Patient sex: F
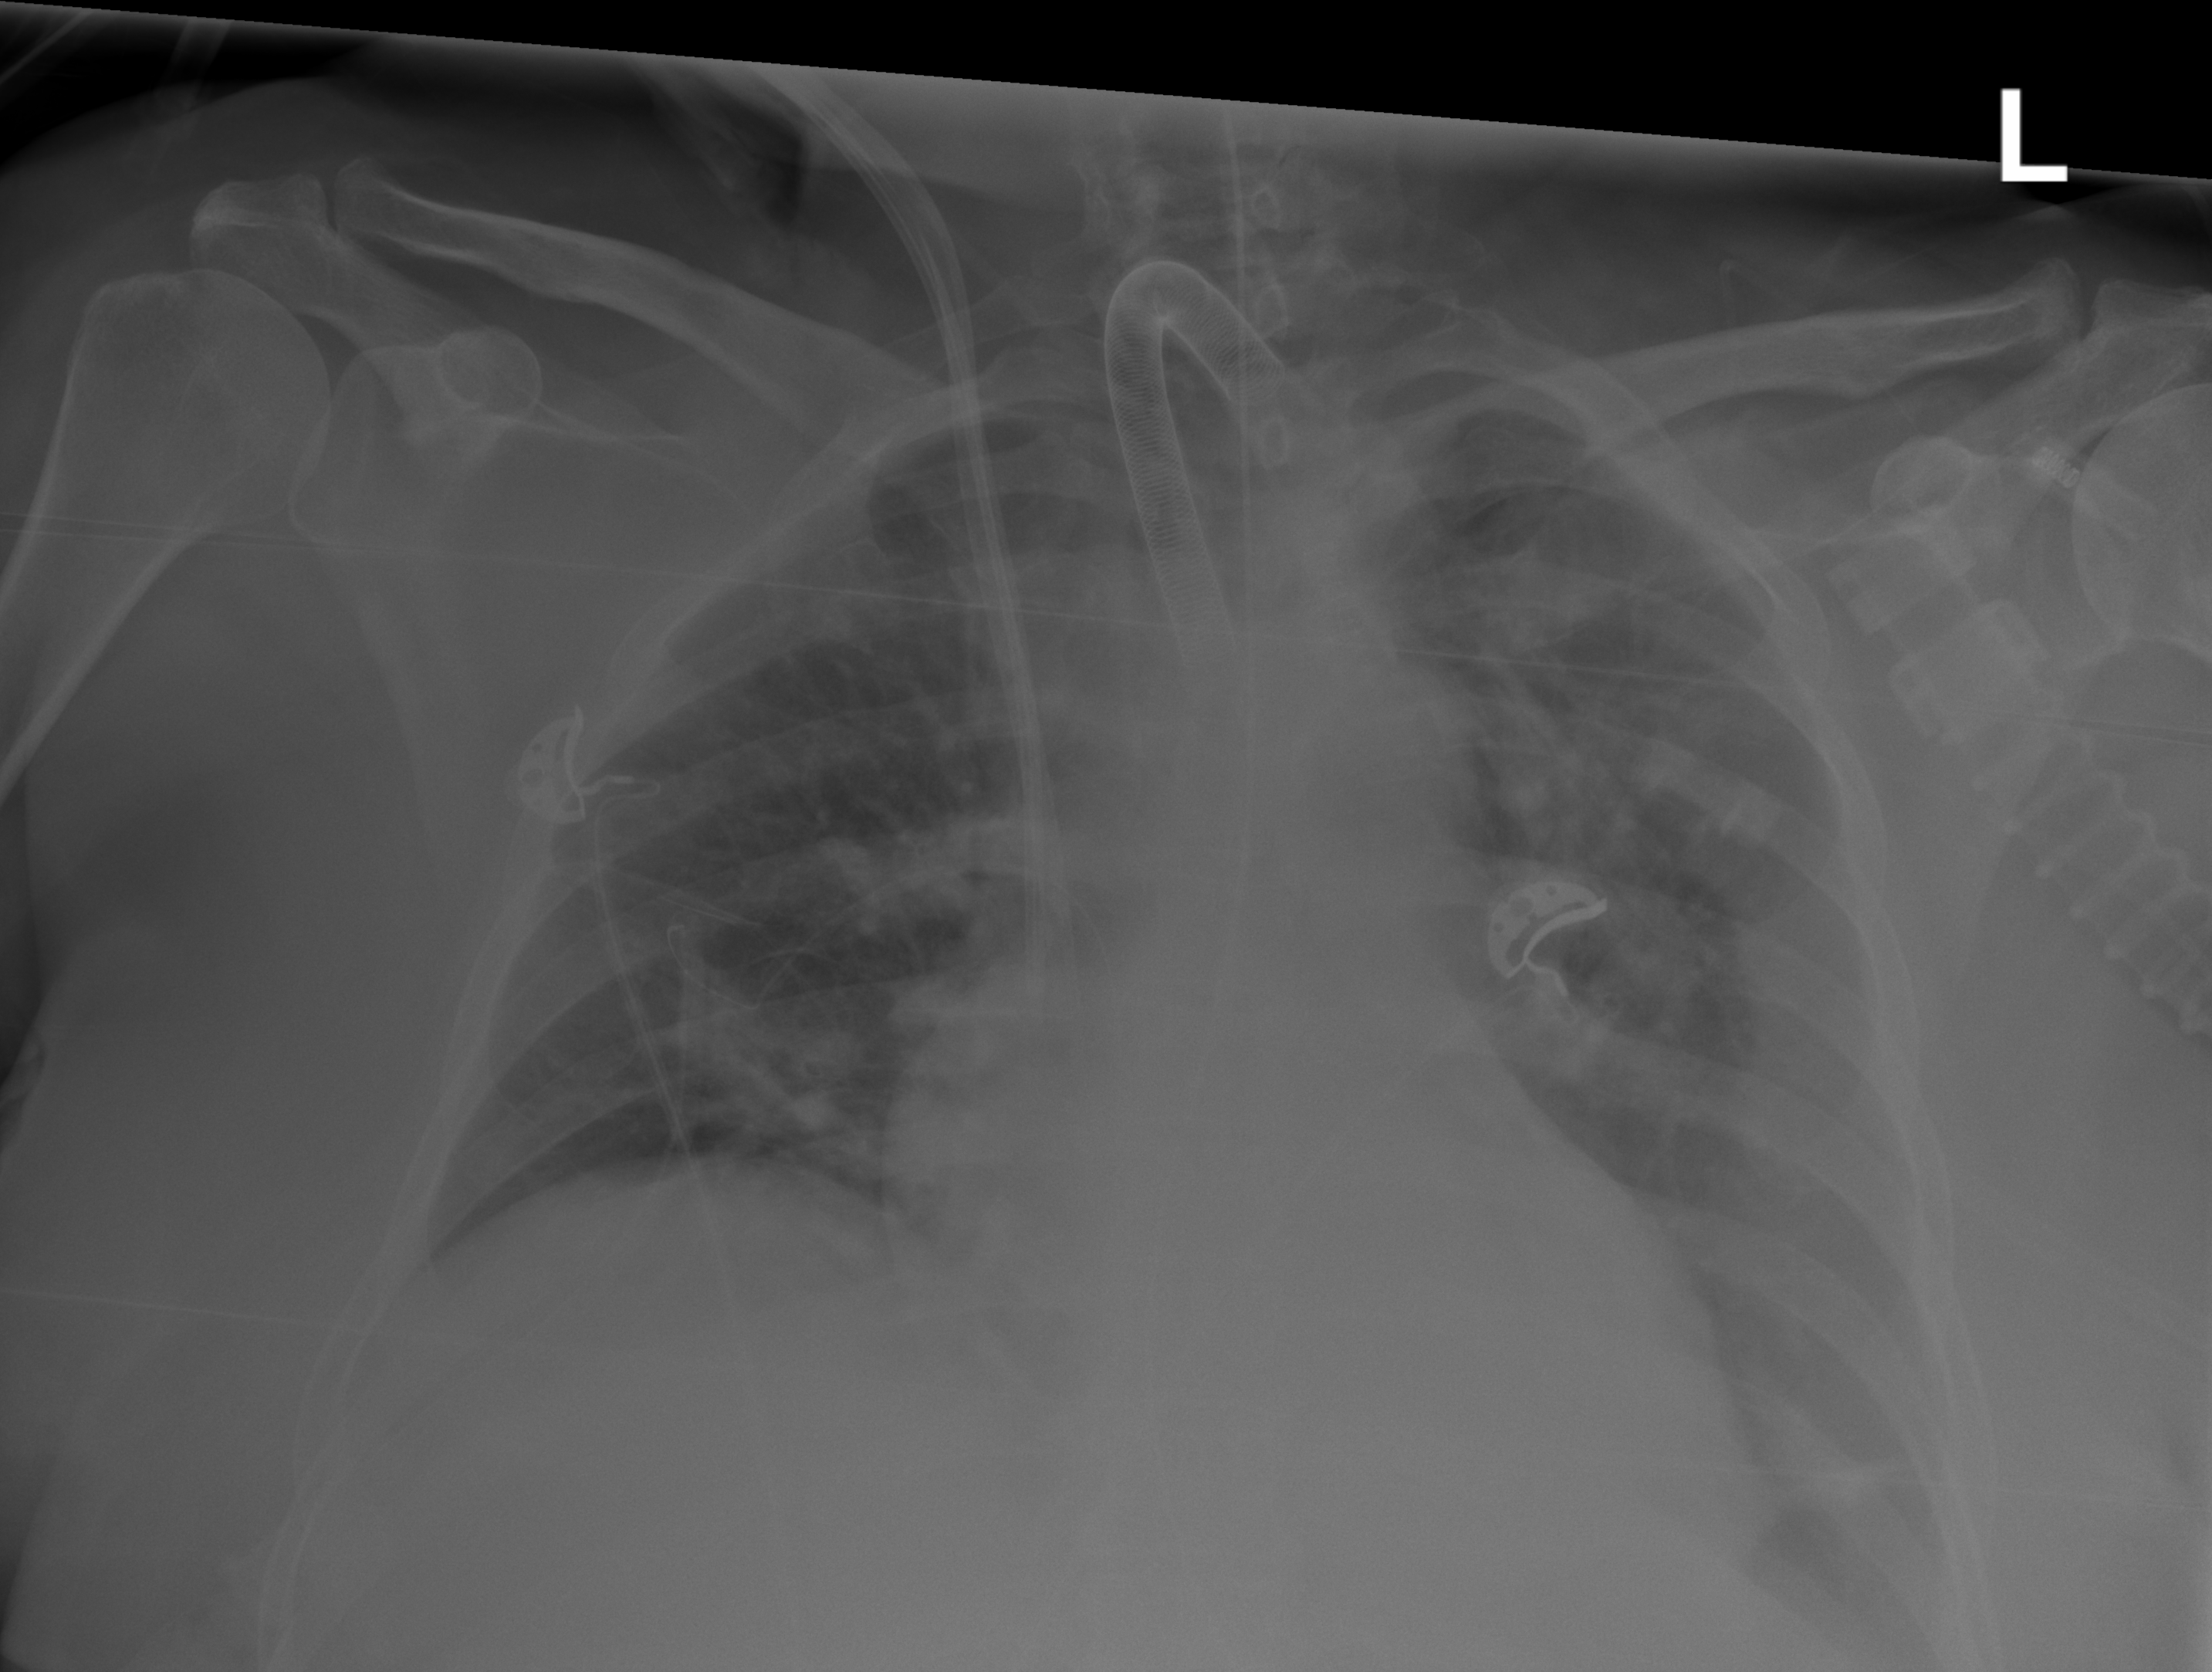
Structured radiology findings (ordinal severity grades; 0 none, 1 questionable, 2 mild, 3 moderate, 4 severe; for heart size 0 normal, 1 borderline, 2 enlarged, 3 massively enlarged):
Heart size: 2
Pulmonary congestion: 2
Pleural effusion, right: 0
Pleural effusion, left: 3
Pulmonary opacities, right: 2
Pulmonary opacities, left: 2
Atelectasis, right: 2
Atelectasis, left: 2